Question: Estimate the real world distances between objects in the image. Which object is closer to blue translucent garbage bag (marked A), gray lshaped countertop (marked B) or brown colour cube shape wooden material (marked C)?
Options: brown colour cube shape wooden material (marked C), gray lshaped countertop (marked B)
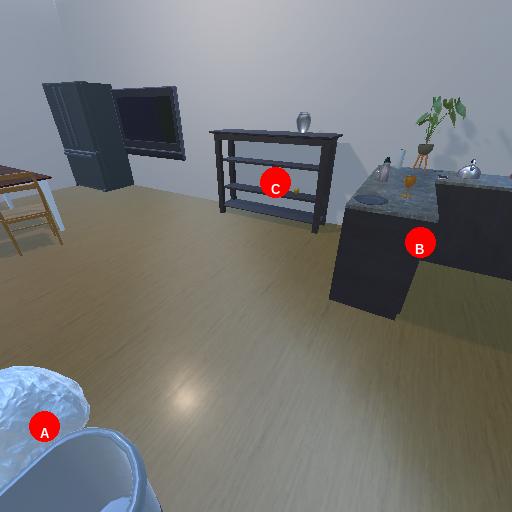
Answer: brown colour cube shape wooden material (marked C)